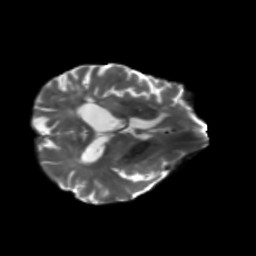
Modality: T2w
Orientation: axial
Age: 64
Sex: male
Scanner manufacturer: siemens
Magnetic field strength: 3 T
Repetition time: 5.25 s
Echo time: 0.08 s